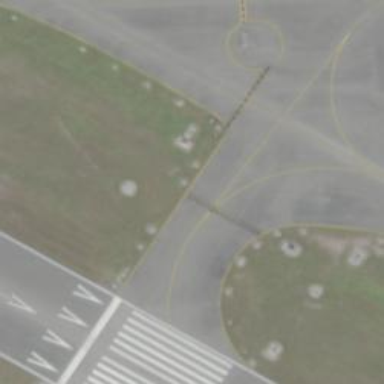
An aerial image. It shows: Image of taxiway at airport.